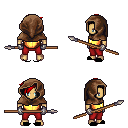
a pixel art fantasy rpg character, male body template, human, tanned skin, gold chest armor, red pants, red pixie cut hairstyle, cloth hood, metal gloves, black slippers, spear, four views (front, back, left, right), 2x2 character sprite sheet, small pixel art, hard edges, no anti-aliasing